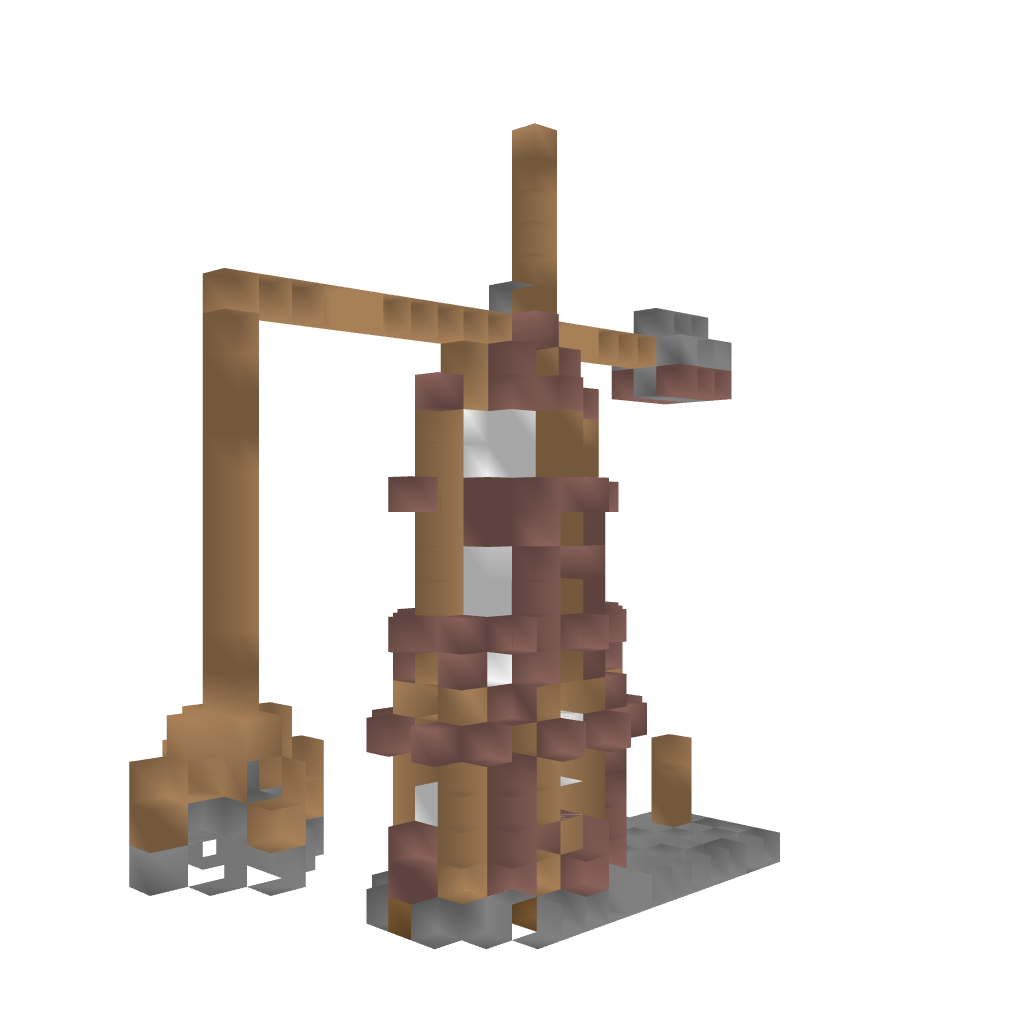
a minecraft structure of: Medieval-Crane #2 bad low quality